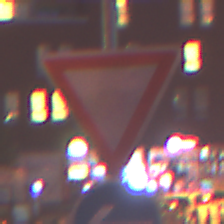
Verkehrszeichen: VorfahrtGewaehren
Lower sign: VorgeschriebeneFahrtrichtungHierLinks
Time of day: Night
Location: Outdoor (Urban)
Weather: PartlyCloudy
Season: NotSpecified
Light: Artificial